【题型】填空题　【知识点】解析几何　【难度】hard
2022年卡塔尔世界杯会徽（如图）近似“伯努利双纽线”，在平面直角坐标系$xOy$中，到两定点$F_1(-a,0)$,$F_2(a,0)$的距离之积等于$a^2(a>0)$的点的轨迹$C$就是一条伯努利双纽线．已知点$P(x_0,y_0)$是双纽线$C$上的一点，下列说法中正确的序号是$\underline{\quad\quad}$．

\textcircled{1}双纽线$C$关于$x$轴、$y$轴对称；

\textcircled{2}双纽线$C$上满足$|PF_1|=|PF_2|$的点$P$有两个；

\textcircled{3}$y_0\in\left[-\frac{a}{2},\frac{a}{2}\right]$；

\textcircled{4}$|PO|$的最大值为$\sqrt{2}a$．
【解答】
【答案】\textcircled{1}\textcircled{3}\textcircled{4}．

【知识点】由方程研究曲线的性质

【分析】\textcircled{1}利用对称性可判断，\textcircled{2}通过解方程可得，\textcircled{3}利用三角形面积建立方程进行求解即可，\textcircled{4}利用向量长度和数量积关系及余弦定理进行转化求解即得．

【详解】设$M(x,y)$为双纽线$C$上任一点，则$|MF_1||MF_2|=a^2$，

即$\sqrt{(x+a)^2+y^2}\cdot\sqrt{(x-a)^2+y^2}=a^2$．

对于\textcircled{1}，用$(x,-y)$替换方程中$(x,y)$，得$\sqrt{(x+a)^2+(-y)^2}\cdot\sqrt{(x-a)^2+(-y)^2}=\sqrt{(x+a)^2+y^2}\cdot\sqrt{(x-a)^2+y^2}=a^2$，

则双纽线$C$关于$x$轴对称．

用$(-x,y)$替换方程中$(x,y)$，得$\sqrt{(-x+a)^2+y^2}\cdot\sqrt{(-x-a)^2+y^2}=\sqrt{(x-a)^2+y^2}\cdot\sqrt{(x+a)^2+y^2}=a^2$，

则双纽线$C$关于$y$轴对称，故\textcircled{1}正确．

对于\textcircled{2}，若$|PF_1|=|PF_2|$，则$P$在$y$轴上，故$x_0=0$．此时

$\sqrt{(x_0+a)^2+y_0^2}\cdot\sqrt{(x_0-a)^2+y_0^2}=\sqrt{a^2+y_0^2}\cdot\sqrt{a^2+y_0^2}=a^2+y_0^2=a^2$，

得$y_0=0$，即方程只有一解，则满足条件的点$P$只有一个，故\textcircled{2}错误．

对于\textcircled{3}，由\textcircled{2}可得$y_0$可以为0；

当$y_0\neq0$时，三角形$PF_1F_2$的面积为$S_{\triangle PF_1F_2}=\frac{1}{2}|F_1F_2||y_0|=\frac{1}{2}|PF_1||PF_2|\sin\angle F_1PF_2$，

即$\frac{1}{2}\cdot2a\cdot|y_0|=\frac{1}{2}\cdot a^2\cdot\sin\angle F_1PF_2$，得$|y_0|=\frac{a}{2}\sin\angle F_1PF_2\leq\frac{a}{2}$；
综上可得$y_0\in\left[-\frac{a}{2},\frac{a}{2}\right]$，故\textcircled{3}正确．

对于\textcircled{4}，因为$\overrightarrow{PO}=\frac{1}{2}(\overrightarrow{PF_1}+\overrightarrow{PF_2})$，

所以$\overrightarrow{PO}^2=\frac{1}{4}\left(\overrightarrow{PF_1}^2+2\overrightarrow{PF_1}\cdot\overrightarrow{PF_2}+\overrightarrow{PF_2}^2\right)=\frac{1}{4}\left(\overrightarrow{PF_1}^2+2|\overrightarrow{PF_1}||\overrightarrow{PF_2}|\cos\angle F_1PF_2+\overrightarrow{PF_2}^2\right)$，

由余弦定理得$\overrightarrow{F_1F_2}^2=\overrightarrow{PF_1}^2+\overrightarrow{PF_2}^2-2|\overrightarrow{PF_1}||\overrightarrow{PF_2}|\cos\angle F_1PF_2$，

即$4a^2=\overrightarrow{PF_1}^2+\overrightarrow{PF_2}^2-2|\overrightarrow{PF_1}||\overrightarrow{PF_2}|\cos\angle F_1PF_2$，

可得$\overrightarrow{PF_1}^2+\overrightarrow{PF_2}^2=4a^2+2|\overrightarrow{PF_1}||\overrightarrow{PF_2}|\cos\angle F_1PF_2$，

则$\overrightarrow{PO}^2=\frac{1}{4}\left(4a^2+4|\overrightarrow{PF_1}||\overrightarrow{PF_2}|\cos\angle F_1PF_2\right)=\frac{1}{4}\left(4a^2+4a^2\cos\angle F_1PF_2\right)=a^2+a^2\cos\angle F_1PF_2\leq2a^2$，

所以$|\overrightarrow{PO}|\leq\sqrt{2}a$，即$|PO|$的最大值为$\sqrt{2}a$，故\textcircled{4}正确．

故答案为：\textcircled{1}\textcircled{3}\textcircled{4}．

【点睛】关键点点睛：本题求解的关键是把$PO$的长度进行转化，利用向量运算结合数量积的公式，及二次函数的最值求解．
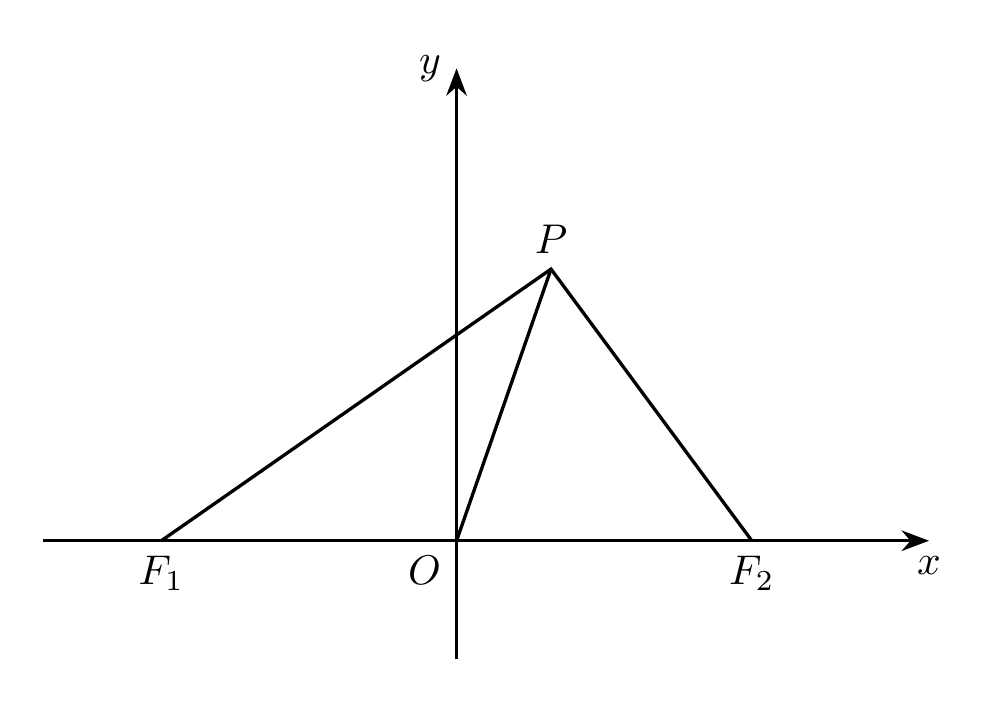